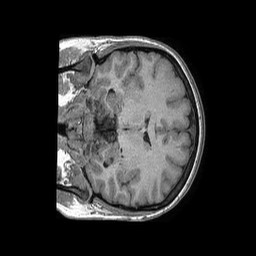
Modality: T1w
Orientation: coronal
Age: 34
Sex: female
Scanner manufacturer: philips
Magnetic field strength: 1.5 T
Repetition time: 0.007759 s
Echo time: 0.003567 s